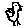
Label: bird